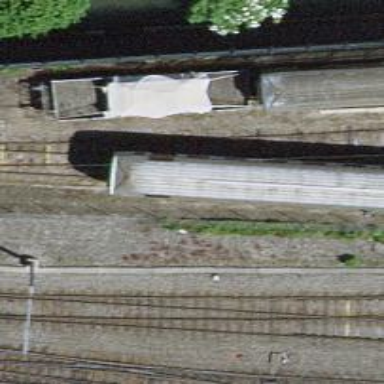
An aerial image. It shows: Railway yard with single rail track. The electrified track has contact line for power supply.